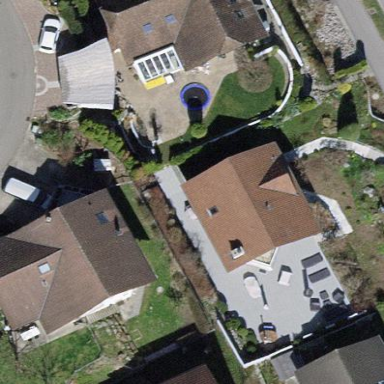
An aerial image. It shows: Simple house.